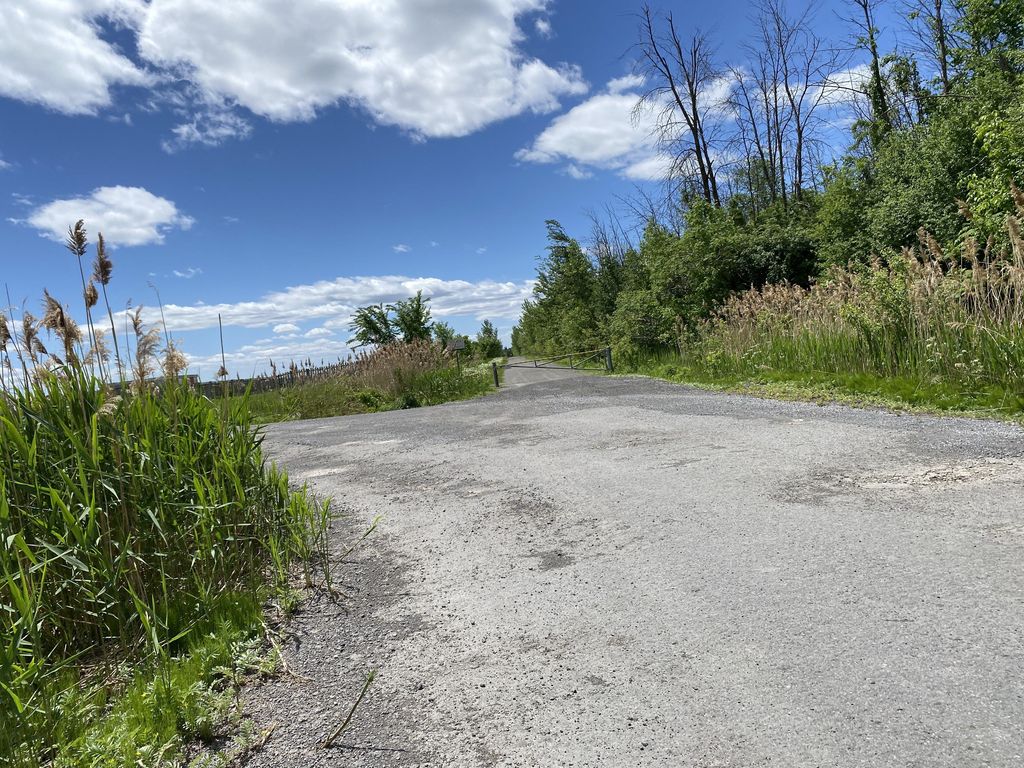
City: montreal